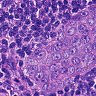
Metastatic tissue present: yes